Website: crate-barrel
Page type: customer-info-address
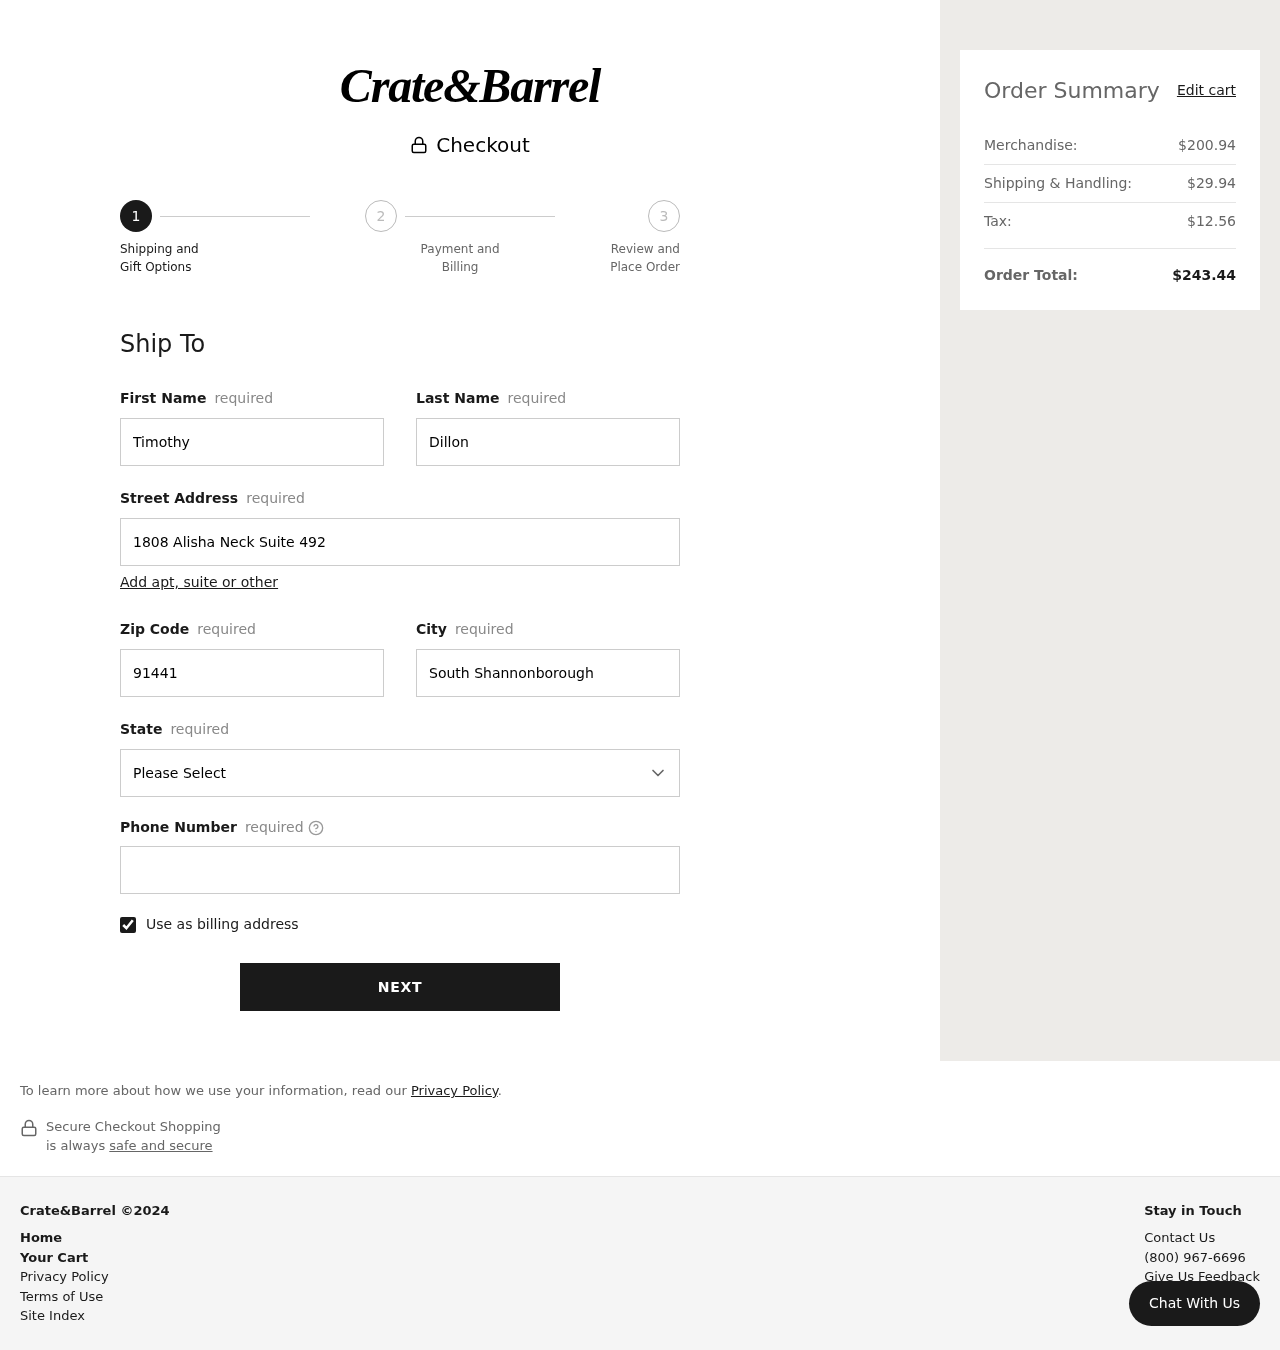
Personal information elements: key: PII_CITY
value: South Shannonborough
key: PII_FIRSTNAME
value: Timothy
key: PII_LASTNAME
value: Dillon
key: PII_PHONE
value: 5739216498
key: PII_POSTCODE
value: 91441
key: PII_STATE
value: Nebraska
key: PII_STREET
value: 1808 Alisha Neck Suite 492
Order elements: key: ORDER_SUBTOTAL
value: $200.94
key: ORDER_SHIPPING_COST
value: $29.94
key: ORDER_TAX
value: $12.56
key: ORDER_TOTAL
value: $243.44